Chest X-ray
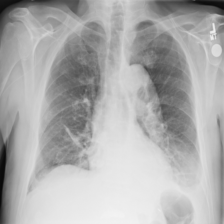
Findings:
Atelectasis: negative
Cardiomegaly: negative
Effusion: negative
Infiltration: negative
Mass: negative
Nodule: negative
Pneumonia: negative
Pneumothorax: negative
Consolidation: negative
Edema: negative
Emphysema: negative
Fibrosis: negative
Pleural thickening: negative
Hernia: negative